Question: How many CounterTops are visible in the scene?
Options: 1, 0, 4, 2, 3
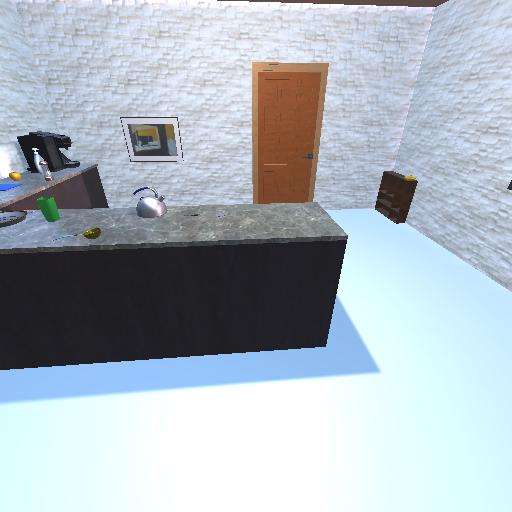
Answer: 1